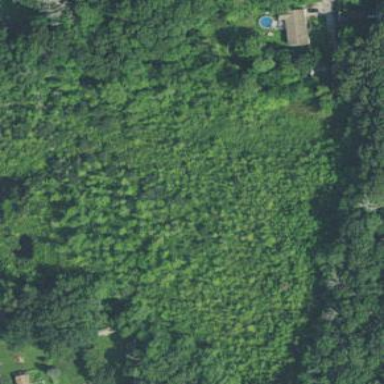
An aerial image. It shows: Mixed leaf woodland.